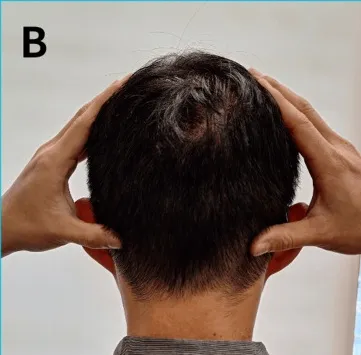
Occipital drop method. . (B) Two sides stop at the same level: "NO" in binary biofeedback reaction.
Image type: medical_photograph (skin_photograph)